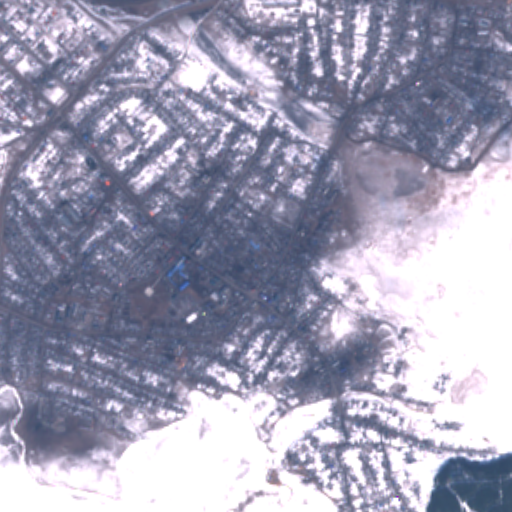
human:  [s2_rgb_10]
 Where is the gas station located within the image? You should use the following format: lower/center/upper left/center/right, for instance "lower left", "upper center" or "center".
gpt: The gas station is located in the upper left of the image.
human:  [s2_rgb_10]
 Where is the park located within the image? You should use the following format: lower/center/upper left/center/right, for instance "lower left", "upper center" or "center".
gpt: The park is located in the center left of the image.
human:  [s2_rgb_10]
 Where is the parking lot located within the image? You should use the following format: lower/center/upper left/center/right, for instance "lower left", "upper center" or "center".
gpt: The parking lot is located in the center left of the image.
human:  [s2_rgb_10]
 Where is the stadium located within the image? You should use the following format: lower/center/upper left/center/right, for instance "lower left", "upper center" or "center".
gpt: The stadium is located in the center left of the image.
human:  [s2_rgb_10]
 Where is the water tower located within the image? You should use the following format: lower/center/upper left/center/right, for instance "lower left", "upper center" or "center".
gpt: The water tower is located in the center left of the image.
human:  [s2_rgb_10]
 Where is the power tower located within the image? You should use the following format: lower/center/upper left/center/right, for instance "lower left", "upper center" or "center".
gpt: There is no power tower in the image.